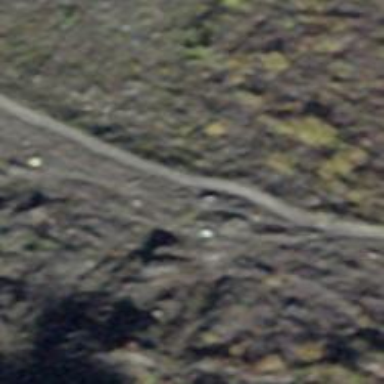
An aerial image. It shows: Ground path with excellent trail visibility. It is route type trail.